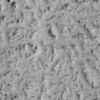
Label: not_dusty